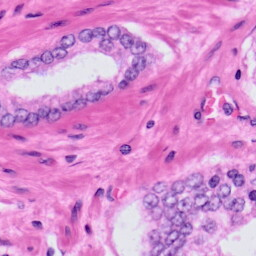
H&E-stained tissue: Prostate